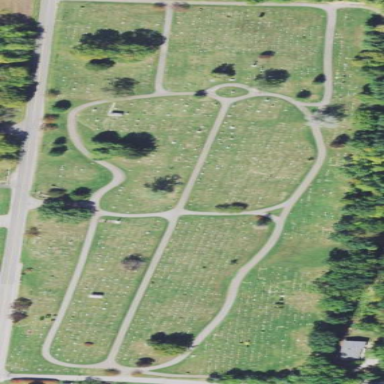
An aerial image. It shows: Cemetery.